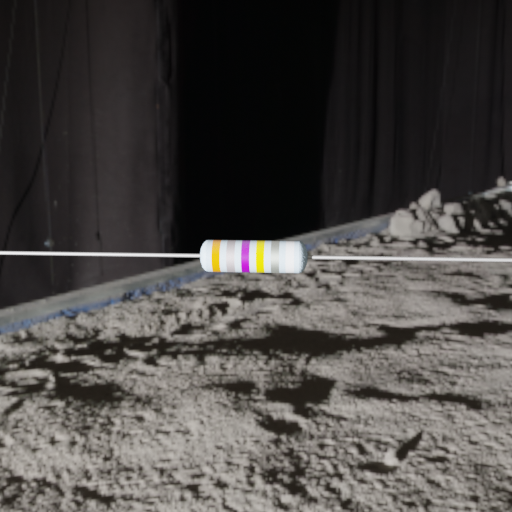
Resistor colour bands (in order): orange, silver, violet, yellow, silver, white